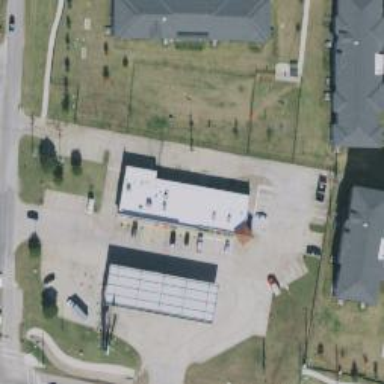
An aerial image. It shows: Convenience shop.